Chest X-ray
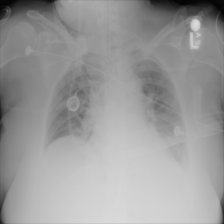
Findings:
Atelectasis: negative
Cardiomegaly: negative
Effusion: negative
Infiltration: negative
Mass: negative
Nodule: negative
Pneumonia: negative
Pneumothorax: negative
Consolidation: negative
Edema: negative
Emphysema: negative
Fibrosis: negative
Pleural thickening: negative
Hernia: negative